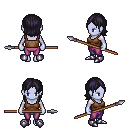
a pixel art fantasy rpg character, female body template, dark elf, purple skin, brown pirate shirt, magenta pants, raven long bangs hairstyle, metal boots, spear, four views (front, back, left, right), 2x2 character sprite sheet, small pixel art, hard edges, no anti-aliasing